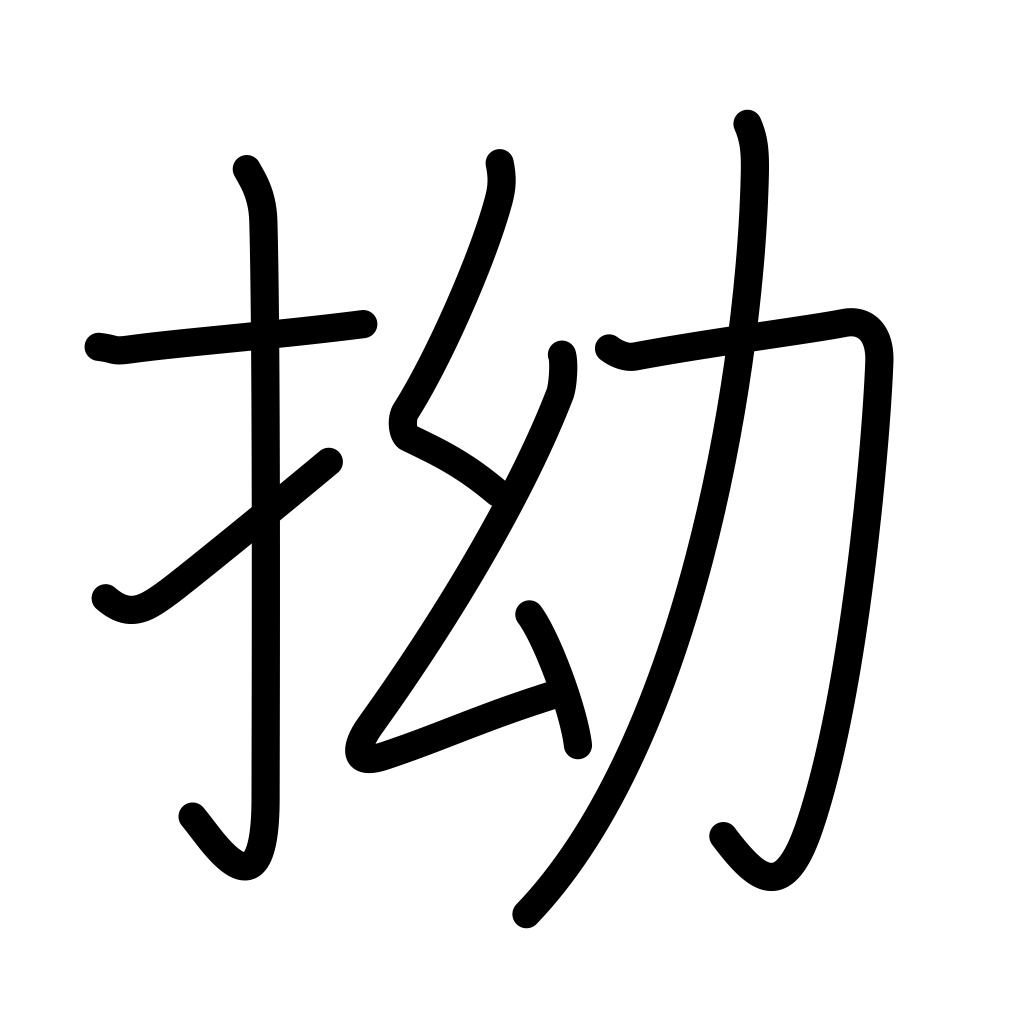
Meaning: crooked, twisted, distorted, perverted, cross